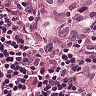
Metastatic tissue present: yes